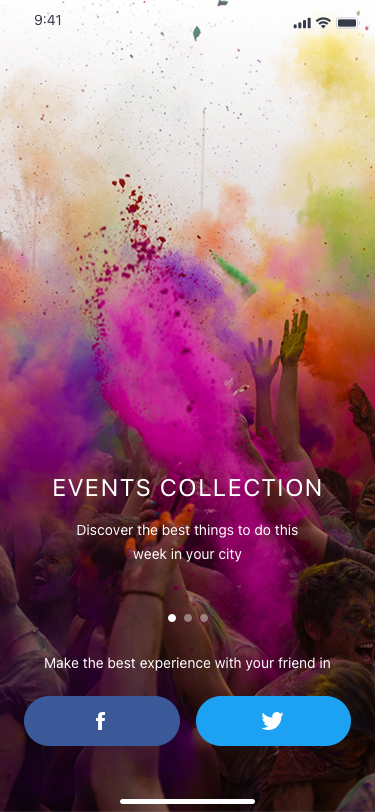
Text in this UI design:
Make the best experience with your friend in
EVENTS COLLECTION
Discover the best things to do this
week in your city